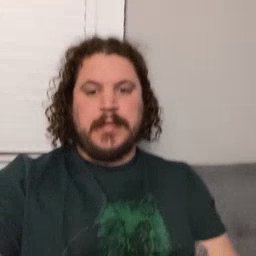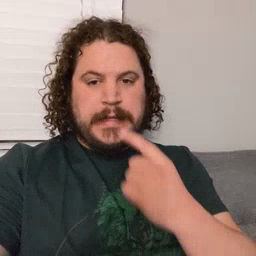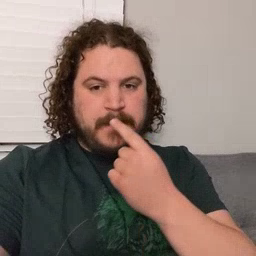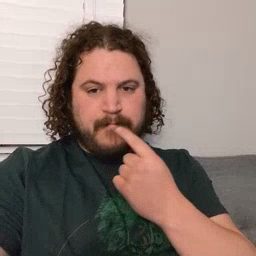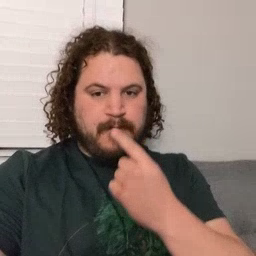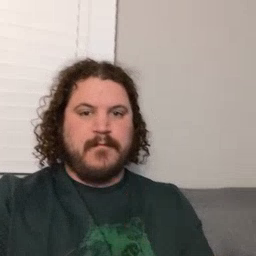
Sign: lips